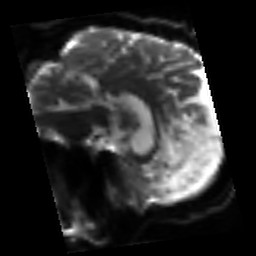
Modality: sbref
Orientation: sagittal
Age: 53
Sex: male
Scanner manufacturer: siemens
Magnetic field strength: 3 T
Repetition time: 3.2 s
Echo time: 0.081 s